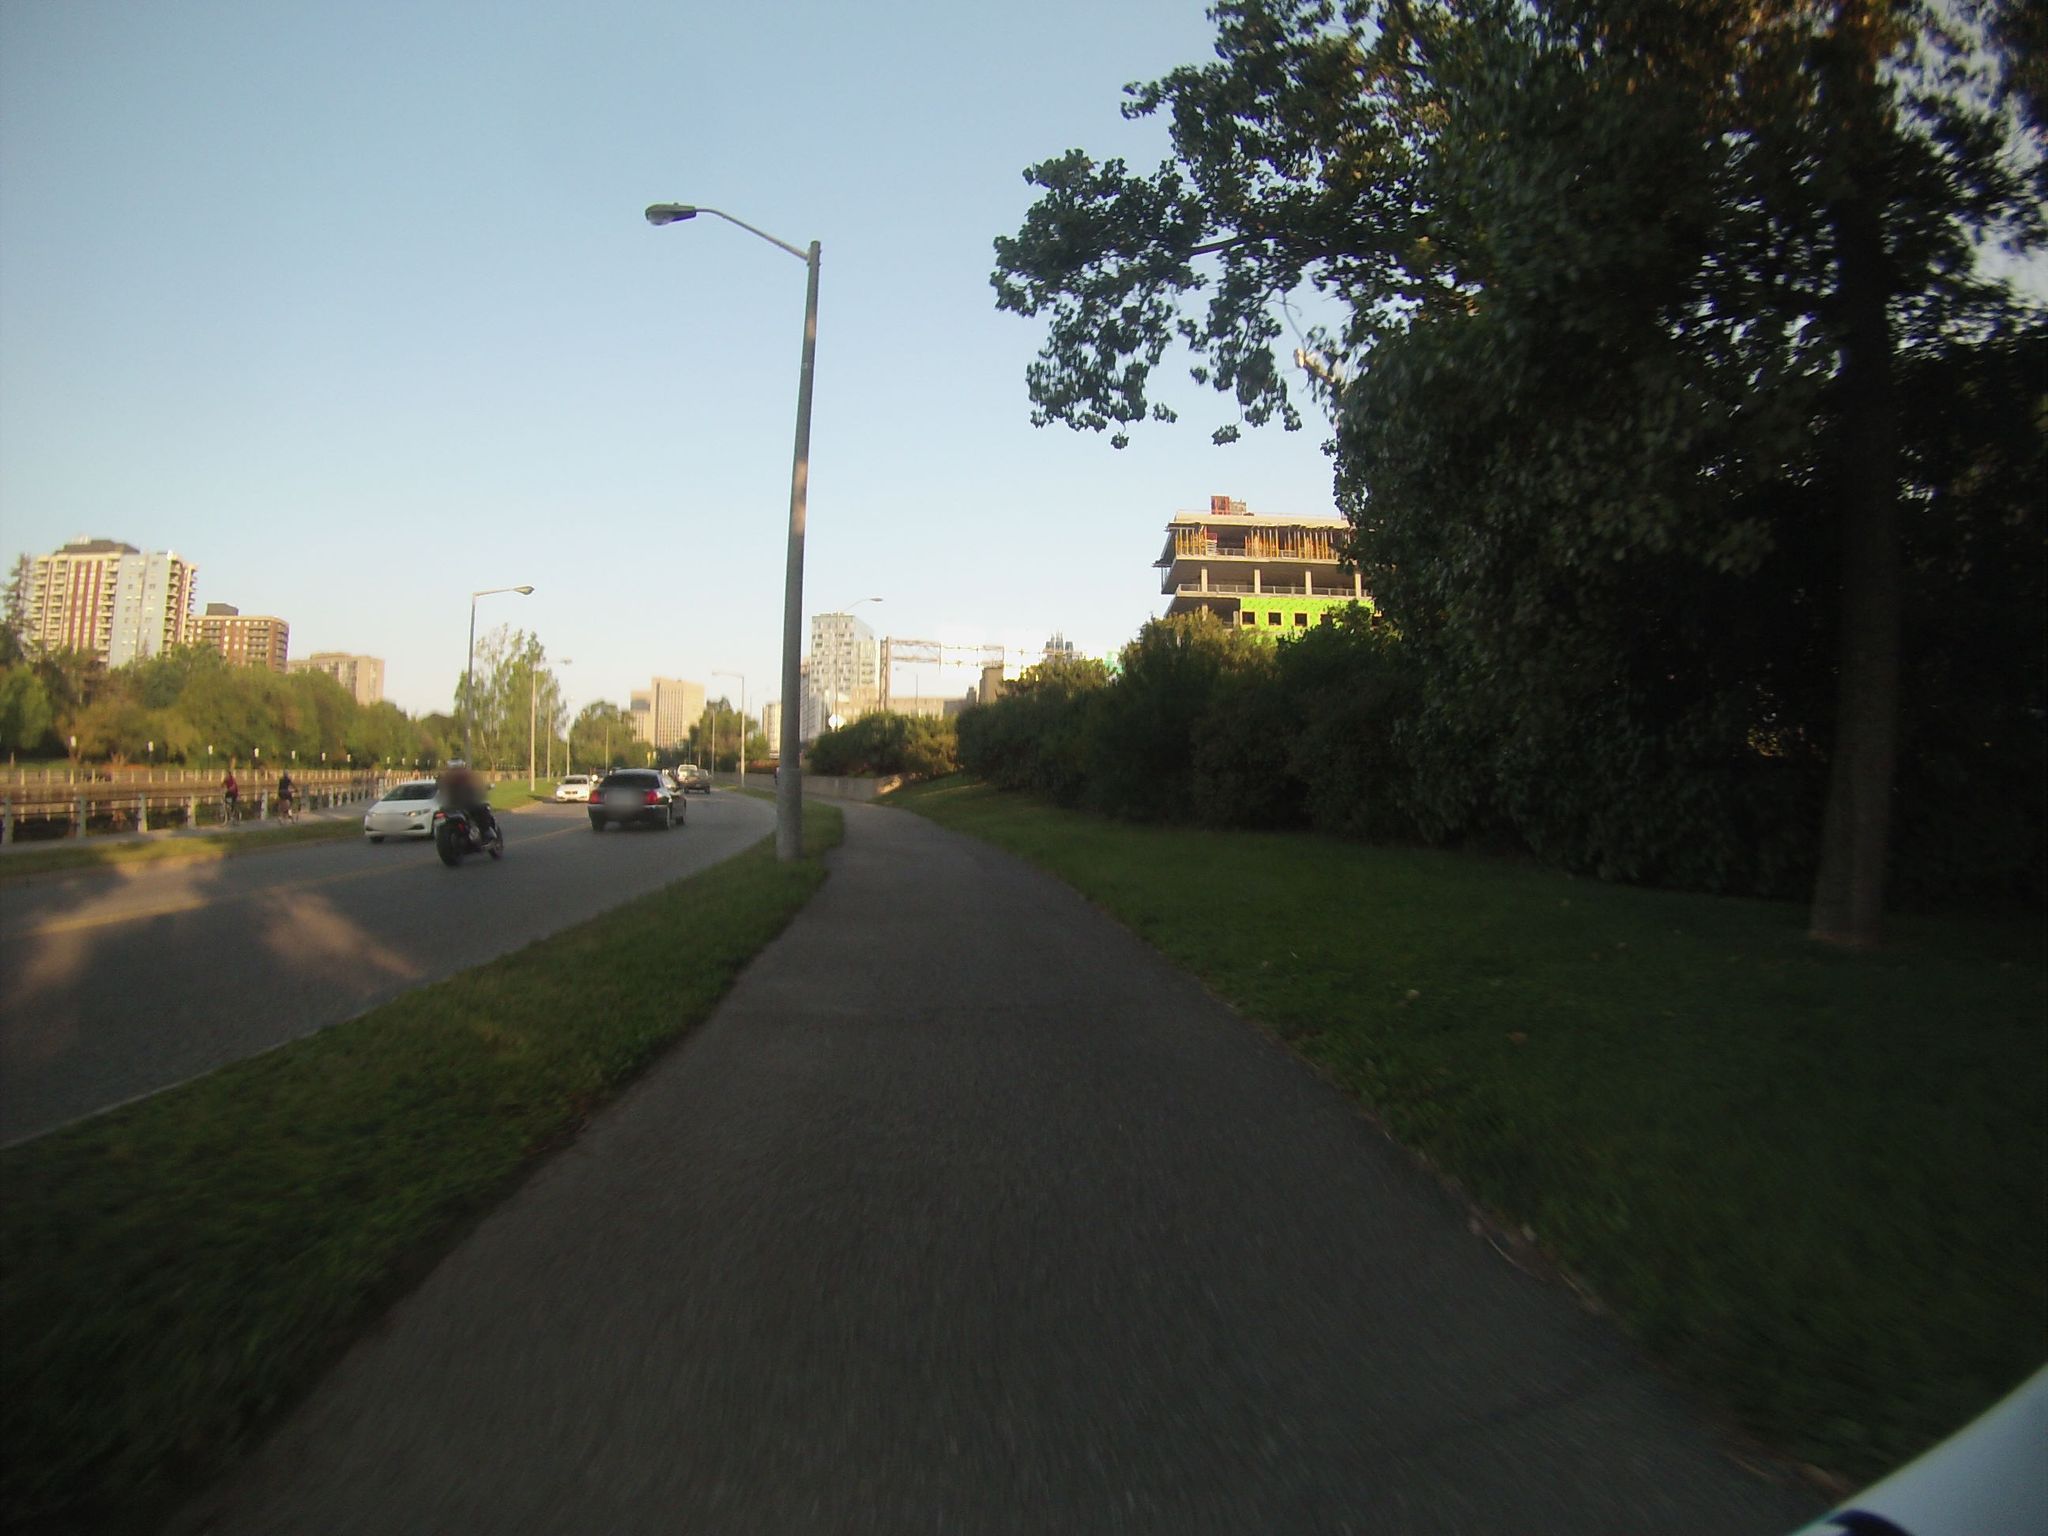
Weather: clear
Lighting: dusk/dawn
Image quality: slightly poor
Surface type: cycling surface
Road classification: path
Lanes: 2
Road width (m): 2
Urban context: urban centre
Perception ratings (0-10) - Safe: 4.36, Lively: 8.16, Beautiful: 7.3, Boring: 3.24, Depressing: 3.79, Wealthy: 5.49